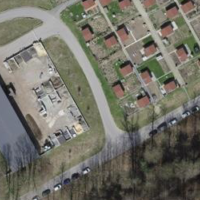
EUNIS habitat code: 53
Species observed at this site:
Tanacetum vulgare
Aegopodium podagraria